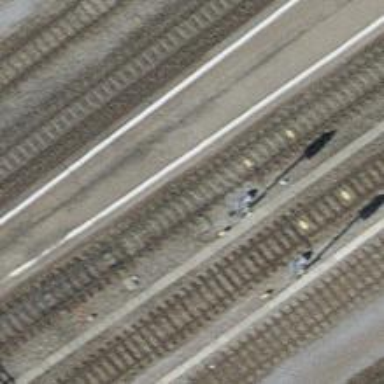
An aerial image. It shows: Railway signal.